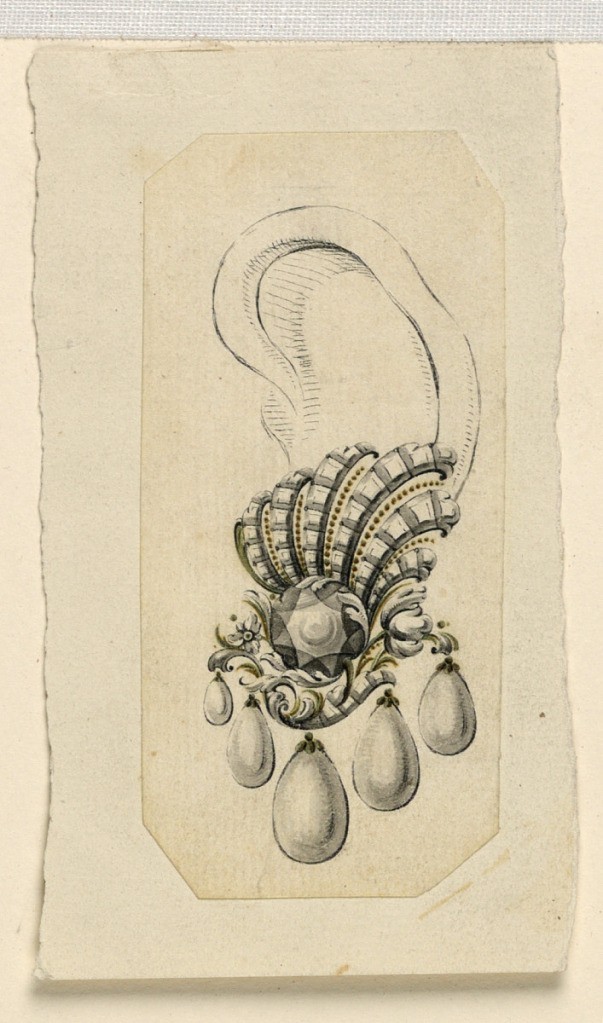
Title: Design for an Earring
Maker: Giovanni Sebastiano Meyandi, Italian, active 1762 - 1794
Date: ca. 1755
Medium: Pen and ink, brush and green, brown watercolor on paper
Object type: Drawing
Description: Jewelry design for an earring. The upper part of a left ear is outlined. A brilliant gem is in the center between a rocaille below and a fan-like structure above. Five pending drops of different sizes. Beveled corners.